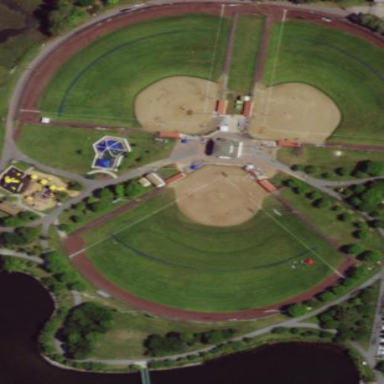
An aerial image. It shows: Grassy baseball pitch for leisure sports.